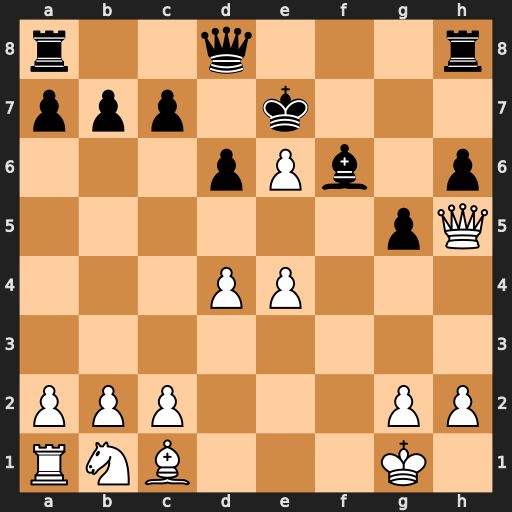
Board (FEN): r2q3r/ppp1k3/3pPb1p/6pQ/3PP3/8/PPP3PP/RNB3K1
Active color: w
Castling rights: -
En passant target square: -
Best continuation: Qf7#